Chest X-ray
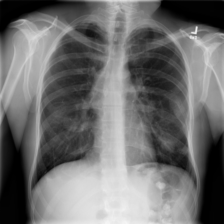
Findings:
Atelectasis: negative
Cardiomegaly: negative
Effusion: negative
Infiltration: negative
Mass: positive
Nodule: negative
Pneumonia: negative
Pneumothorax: negative
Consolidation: negative
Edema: negative
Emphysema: negative
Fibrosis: negative
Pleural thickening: negative
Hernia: negative